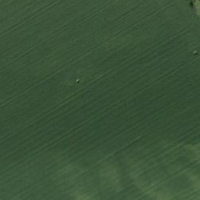
EUNIS habitat code: 52
Species observed at this site:
Corvus corone
Cyanistes caeruleus
Falco subbuteo
Anas platyrhynchos
Sturnus vulgaris
Troglodytes troglodytes
Anthus spinoletta
Dendrocopos major
Pyrrhula pyrrhula
Corvus frugilegus
Aix galericulata
Turdus viscivorus
Passer domesticus
Aegithalos caudatus
Buteo buteo
Ptyonoprogne rupestris
Columba palumbus
Chroicocephalus ridibundus
Turdus merula
Phalacrocorax carbo
Tachymarptis melba
Larus michahellis
Dendrocoptes medius
Parus major
Erithacus rubecula
Columba oenas
Milvus milvus
Turdus pilaris
Garrulus glandarius